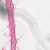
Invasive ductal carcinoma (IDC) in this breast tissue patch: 0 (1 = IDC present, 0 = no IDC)